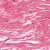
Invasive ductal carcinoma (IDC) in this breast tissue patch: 0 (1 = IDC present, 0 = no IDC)